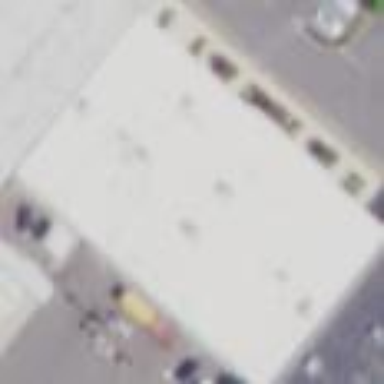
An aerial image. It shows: Retail building.